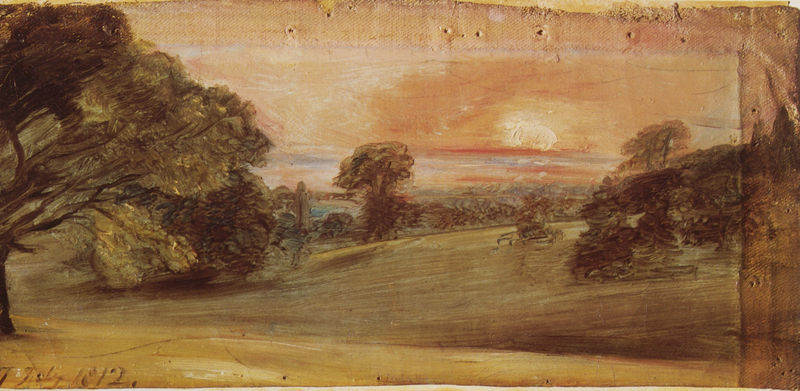
Titel: Fields behind West Lodge, Sunset
Künstler: John Constable
Standort: London
Institution: Victoria & Albert Museum
Schlagwörter: baum, berg, blau, blätter, gemälde, himmel, laub, meer, wasser, weiß, wolken, bäume, fluss, gelb, grün, impressionismus, landschaft, ocker, stadt, äste, abend, ausschnitt, braun, kreide, licht, orange, pastell, zeichnung, gebäude, gras, park, rot, weg, wiese, wolke, beige, rahmen, signatur, öl, ast, bach, baumstamm, dämmerung, ebene, erde, feld, horizont, hügel, natur, sonnenaufgang, strauch, wind, zweige, busch, büsche, gewässer, pastos, sonne, sträucher, land, rosa, wald, anhöhe, turm, farbig, sommer, warm, hang, dorf, sonnenuntergang, wise, barun, rand, querformat, sturm, turner, untergang, detail, datum, aufgang, nägel, jahreszahl, abendrot, abendstimmung, leinwand, löcher, verwischt, blattwerk, grpn, atmosphäre, strahlend, landschaftsausblick, ausriß, nagelung, lainwand, ambiente, 1900, ausgerahmt, idetail